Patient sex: M
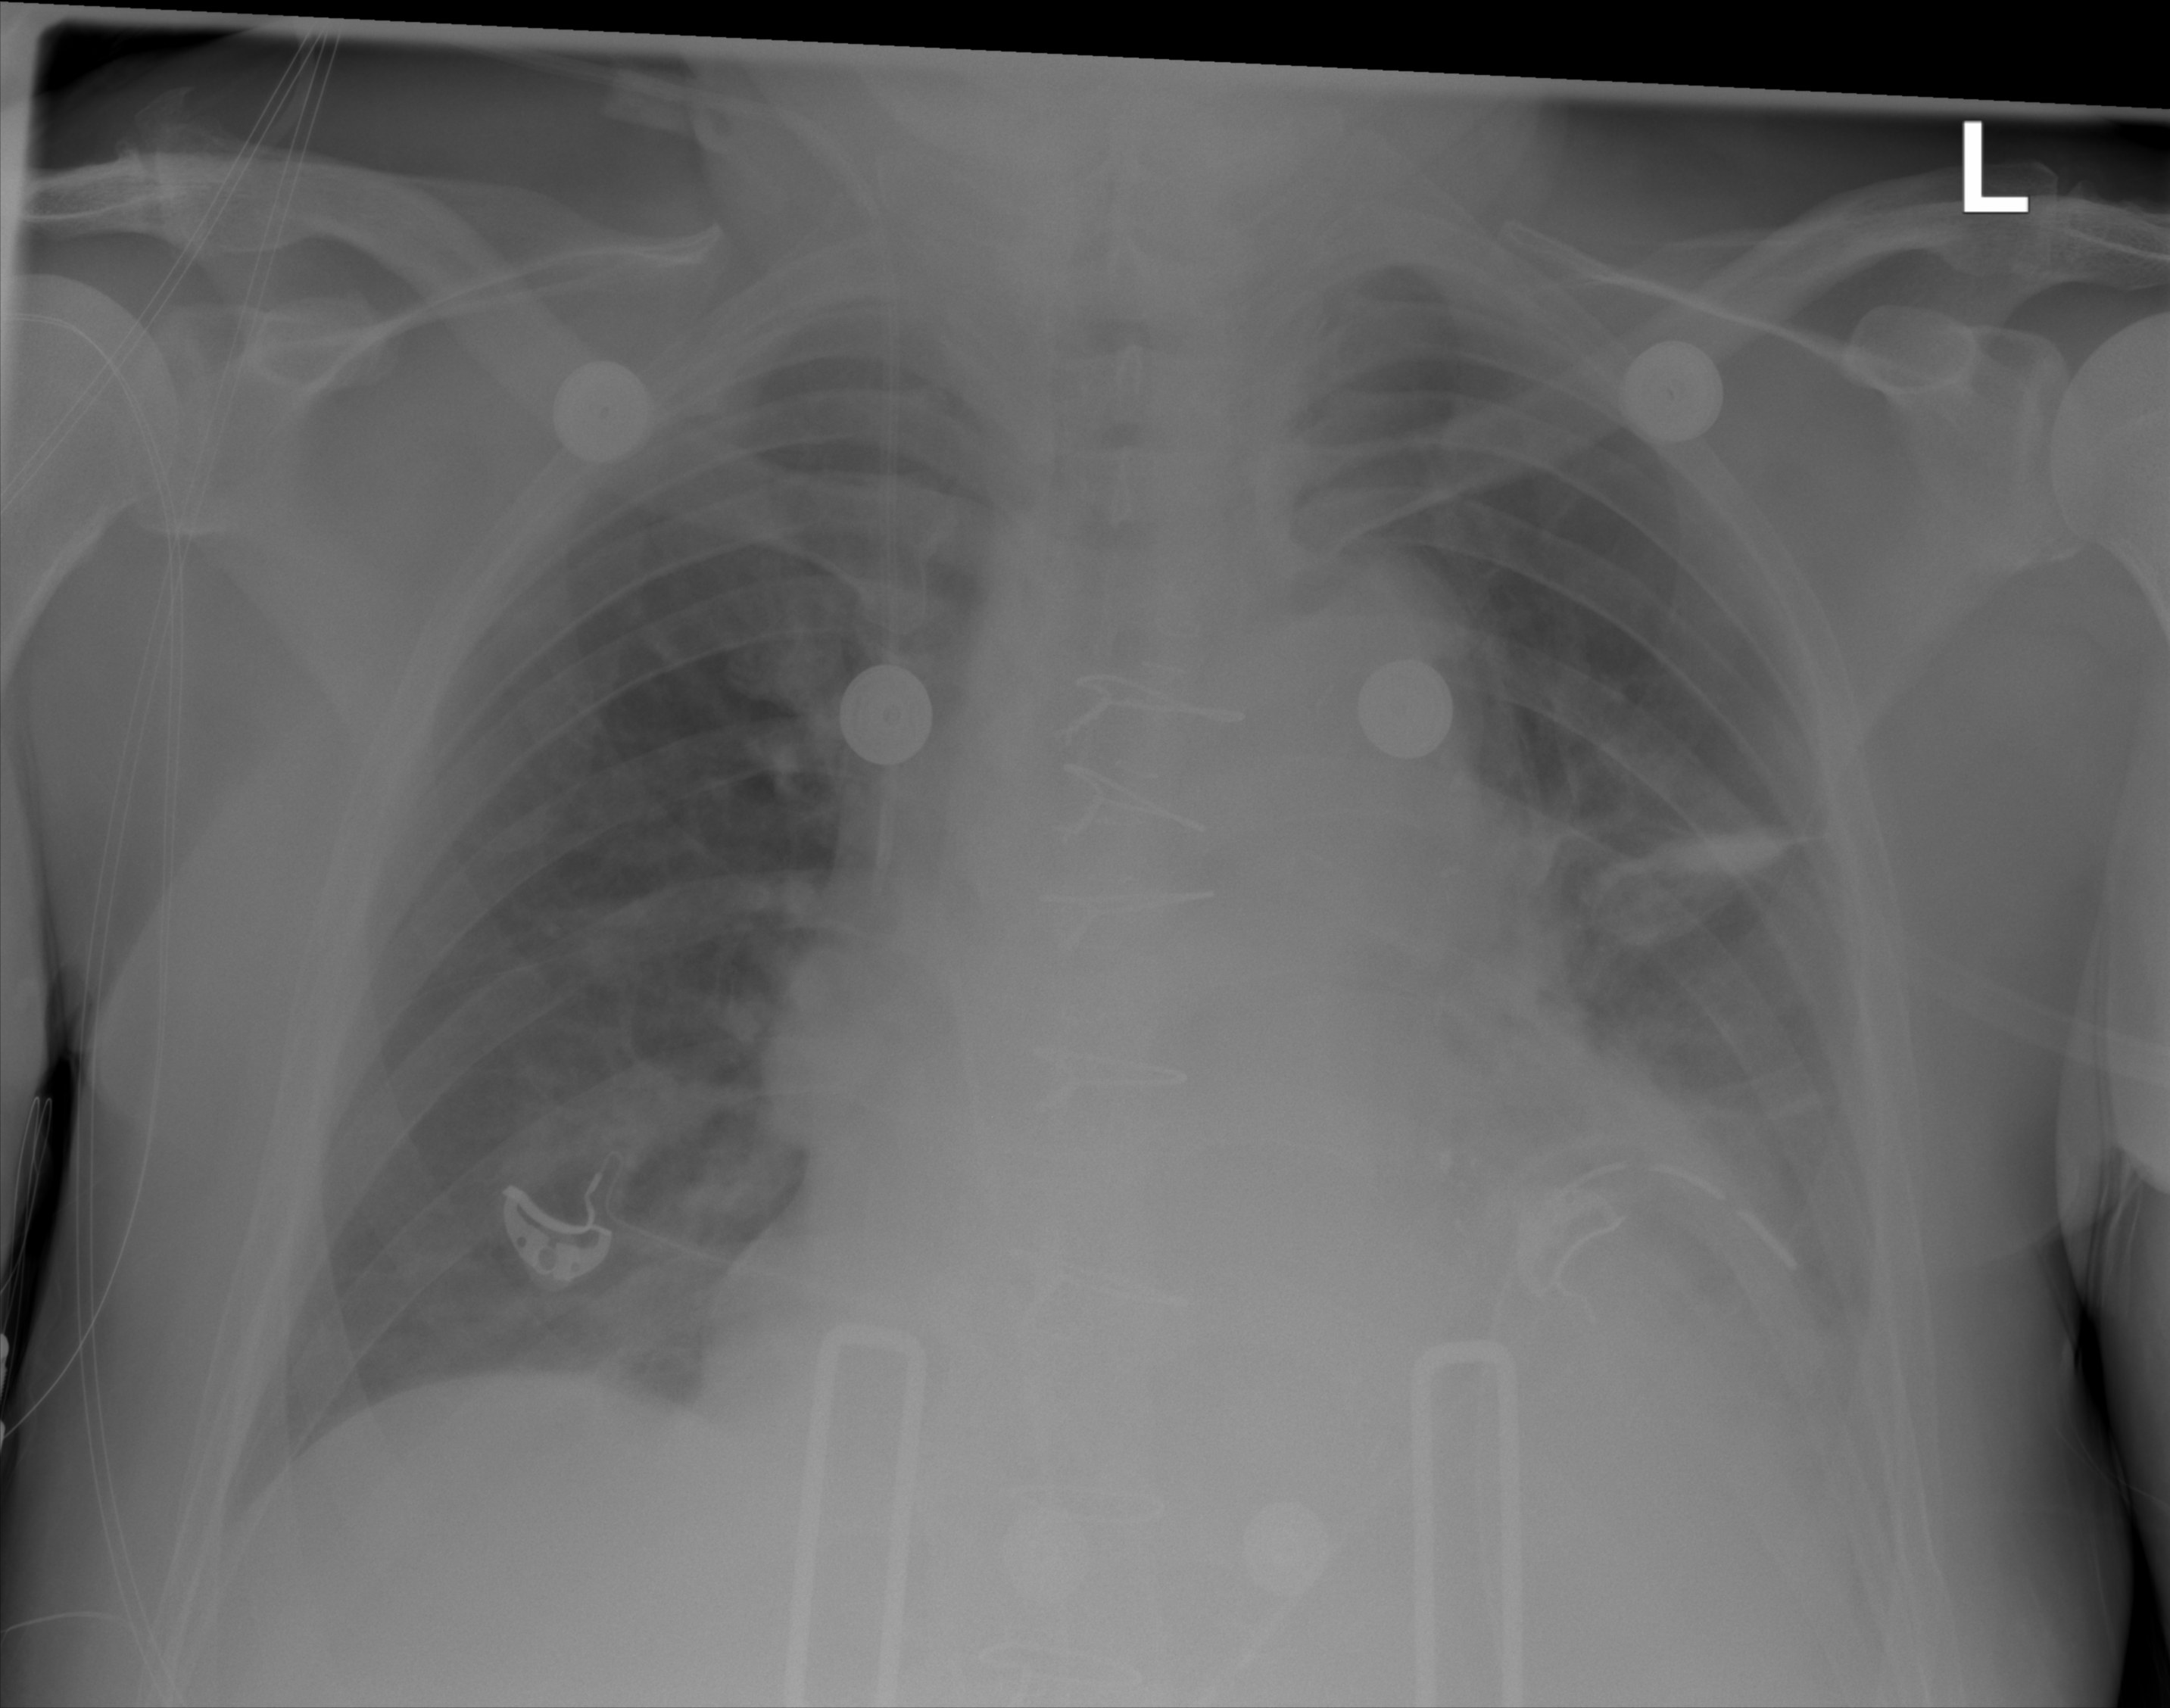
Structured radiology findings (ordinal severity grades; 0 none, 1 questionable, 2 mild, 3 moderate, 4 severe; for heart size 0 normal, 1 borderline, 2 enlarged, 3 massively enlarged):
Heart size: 2
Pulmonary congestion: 2
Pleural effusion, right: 0
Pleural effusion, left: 2
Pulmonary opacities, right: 0
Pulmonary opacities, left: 0
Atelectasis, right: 0
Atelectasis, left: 2